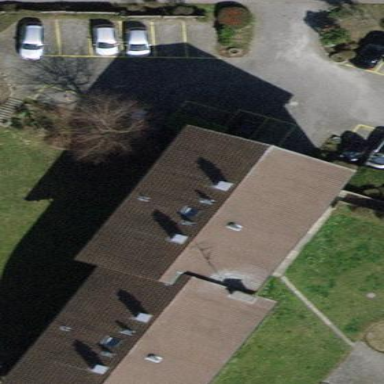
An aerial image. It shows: Simple and straightforward house.